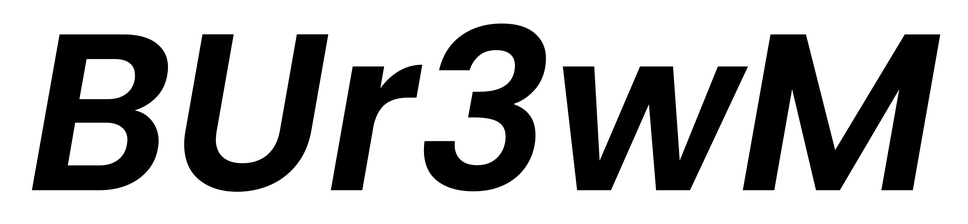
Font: Poppins-SemiBoldItalic